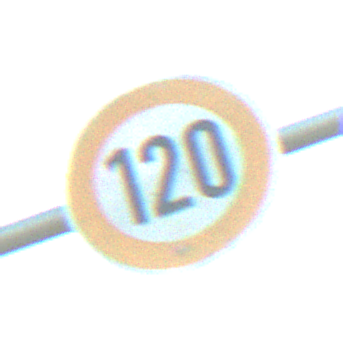
Verkehrszeichen: Geschwindigkeit120
Umgebung: Outdoor, Nature
Tageszeit: SunriseSunset
Wetter: PartlyCloudy
Licht: Natural
Jahreszeit: NotSpecified
Kontrast: MediumContrast